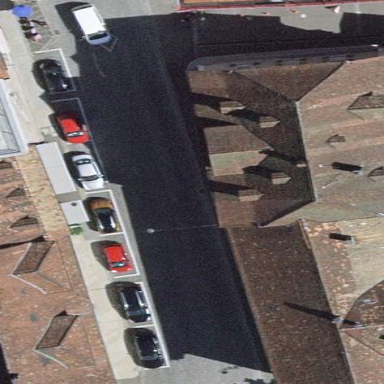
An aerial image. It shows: Street-side parallel parking available at this location.